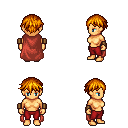
a pixel art fantasy rpg character, female body template, human, tanned skin, maroon cape, red pants, dark blonde short bangs hairstyle, leather bracers, four views (front, back, left, right), 2x2 character sprite sheet, small pixel art, hard edges, no anti-aliasing